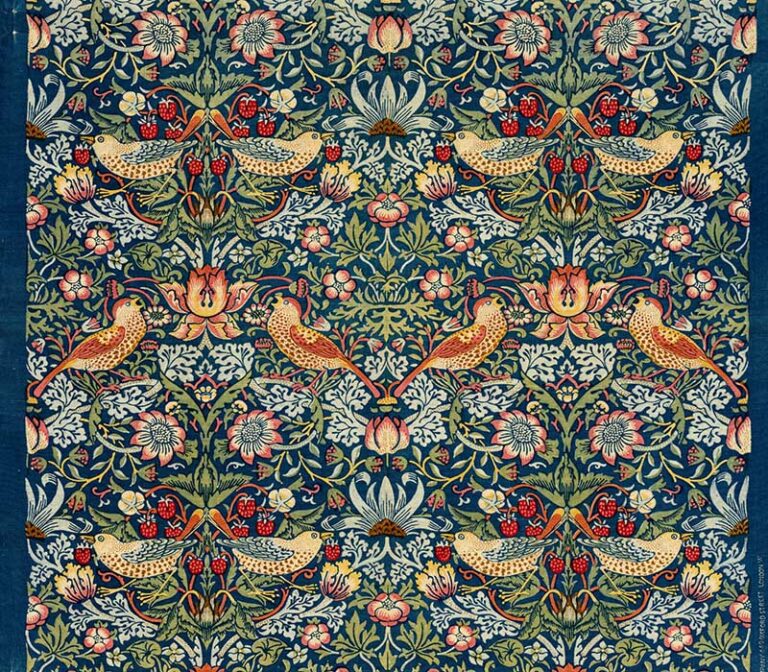
Design: Strawberry-Theif
Year: 1883